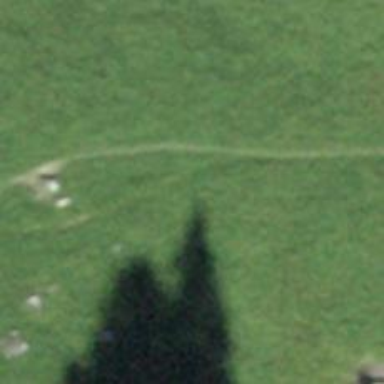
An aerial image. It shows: Path.